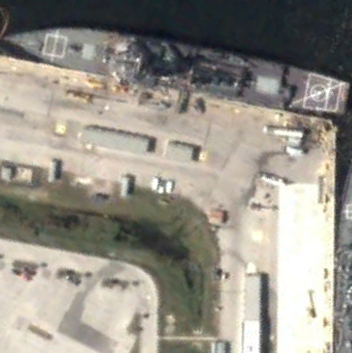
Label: destroyer